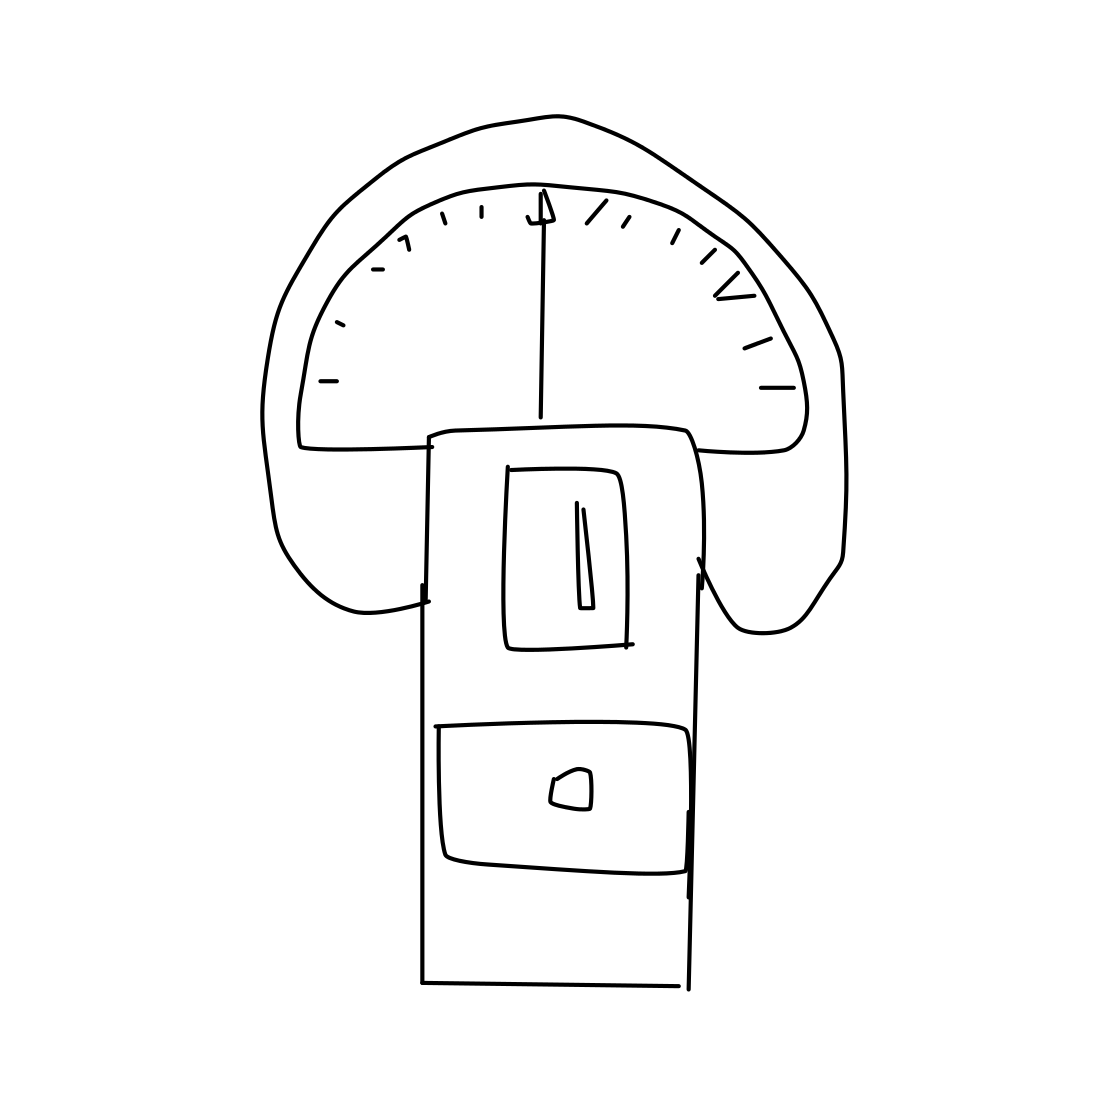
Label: parking meter